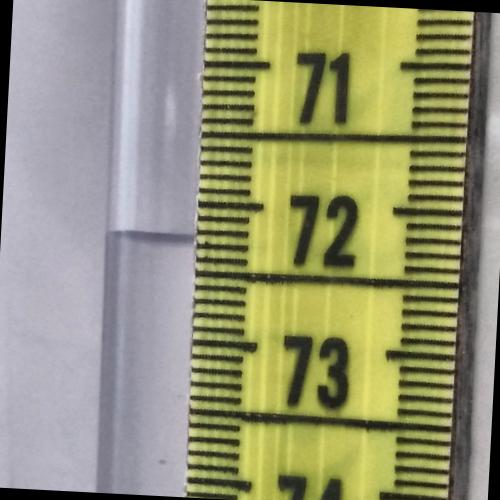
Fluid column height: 72.2 cm